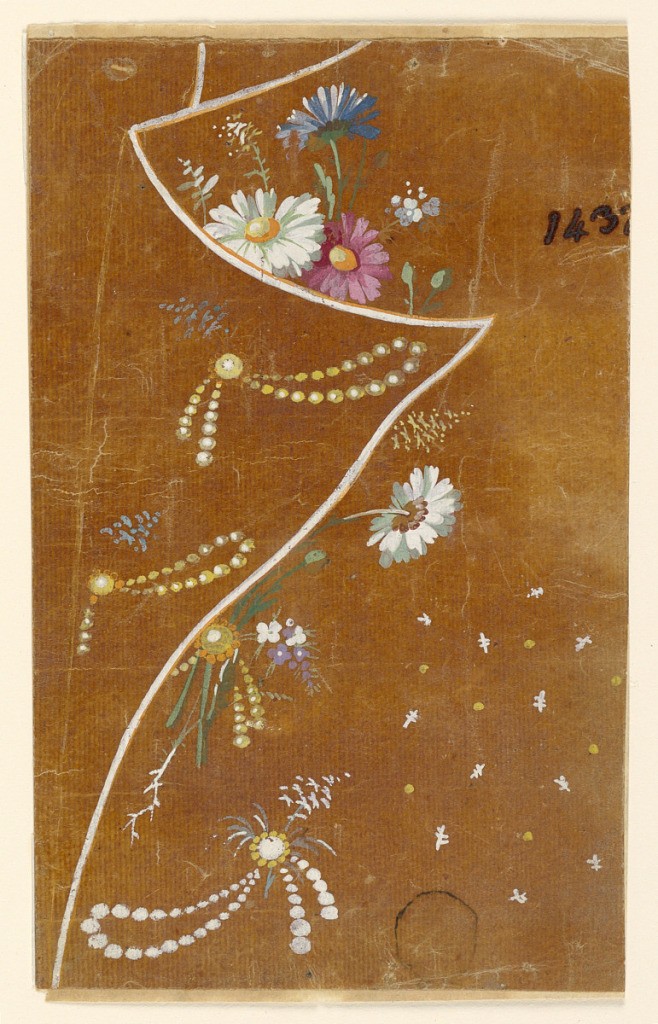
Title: Design for the Embroidery of the Top Part of a Man's Coat (Lapel), Pattern No. 1437 of the "Fabrique de St. Ruf"
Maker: Fabrique de Saint Ruf, Lyon, France
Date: ca. 1785
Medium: Brush and gouache on glazed tracing paper, laid down on paper
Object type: Drawing
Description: Part of a bunch of flowers gives the effect of being covered by the lapels which shows two slopes of strings of pearls and flower boughs, a motif applied also beneath the bunch of flowers. Small leaves and dots are to alternate in the field.